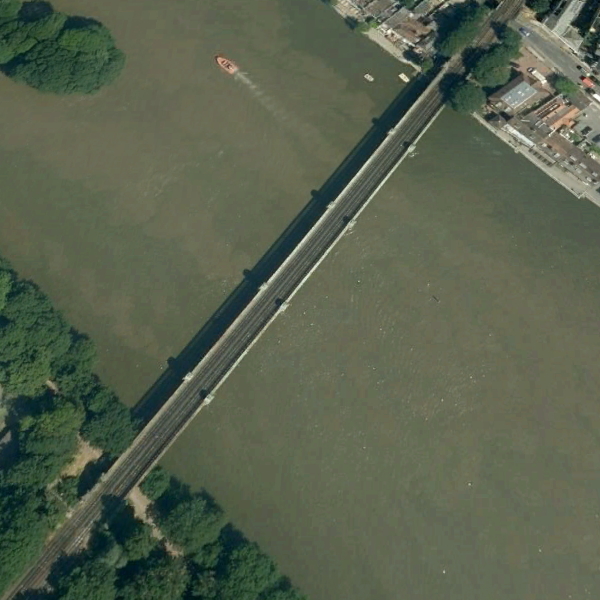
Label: Bridge